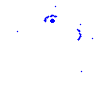
Particle: kaon